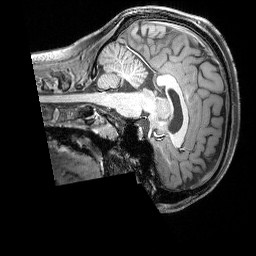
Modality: T1w
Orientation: sagittal
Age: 27
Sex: female
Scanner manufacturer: siemens
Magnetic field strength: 3 T
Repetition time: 2.3 s
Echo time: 0.00324 s